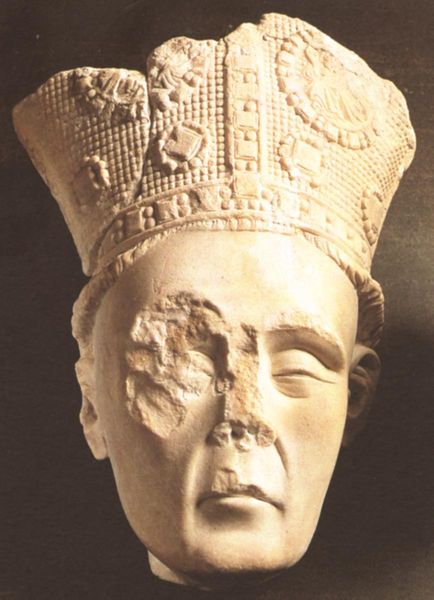
Titel: Kopf vom Gisant des Kardinals Guillaume d’Aigrefeuille
Institution: Avignon, Musée du Petit Palais
Schlagwörter: kopf, weiß, frau, mund, nase, ohr, schwarz, stirn, augen, gesicht, stein, tot, hals, portrait, kirche, auge, krone, ohren, skulptur, statue, könig, büste, verzierung, bildhauerei, plastik, geschlossen, strin, sandstein, mittelalter, zerstört, mitra, totenmaske, ägypten, bildhauer, kirhce, defekt, pabst